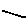
Label: line